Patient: sex M, age 74
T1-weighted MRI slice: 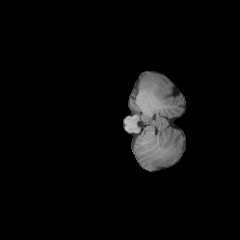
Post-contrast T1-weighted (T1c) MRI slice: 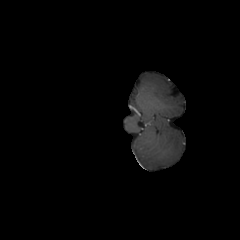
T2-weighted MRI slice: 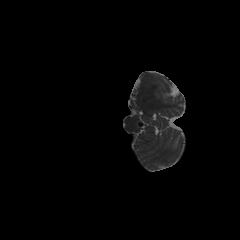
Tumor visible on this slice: no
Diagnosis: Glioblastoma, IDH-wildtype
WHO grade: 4